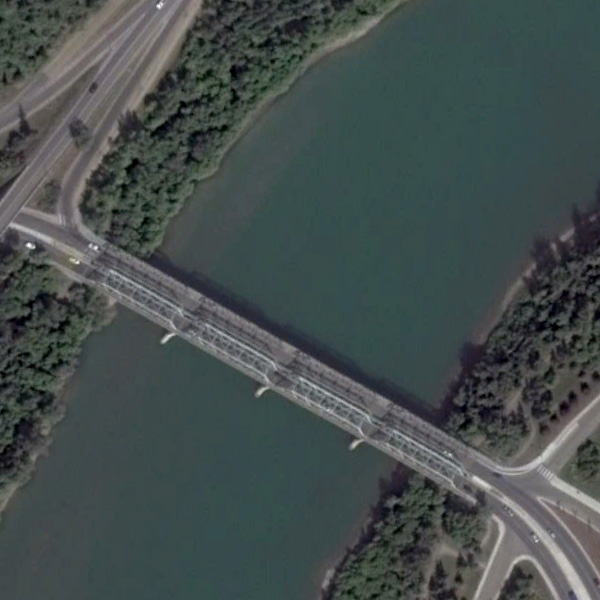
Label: Bridge